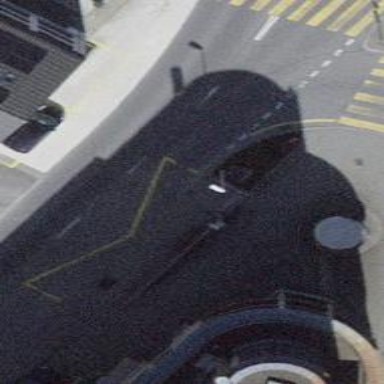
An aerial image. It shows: Public transport stop position.